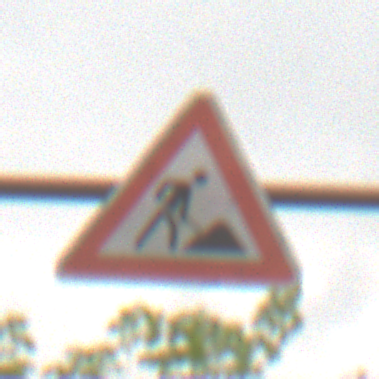
Verkehrszeichen: Arbeitsstelle
Umgebung: Outdoor, Nature
Tageszeit: MorningAfternoon
Wetter: Overcast
Licht: Natural
Jahreszeit: NotSpecified
Kontrast: LowContrast